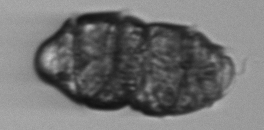
Label: Margalefidinium